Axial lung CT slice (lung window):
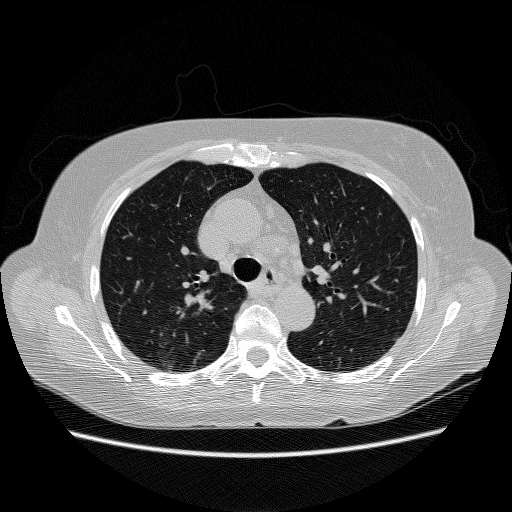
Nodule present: no